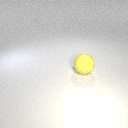
large yellow rubber sphere